Brain MRI, t1w sequence, axial 2D slice.
Patient: age 50, sex M, weight 90 kg, height 1.9 m
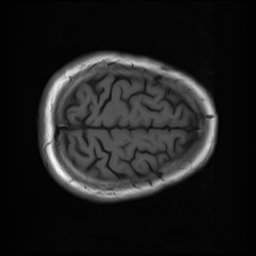